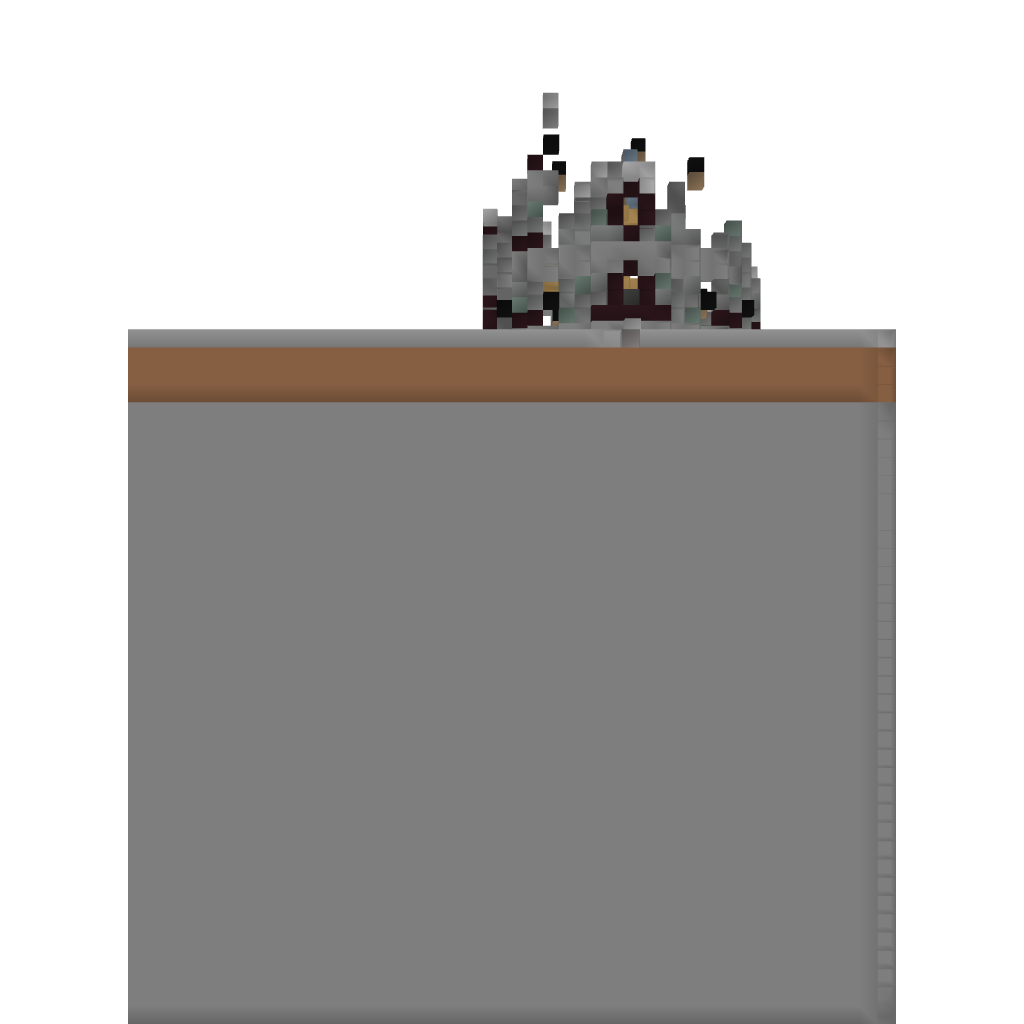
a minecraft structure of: Sunken Tower